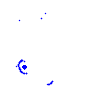
Particle: kaon